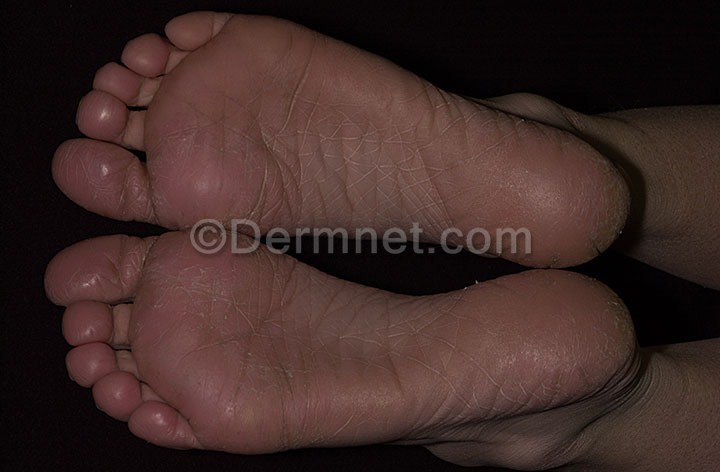
Disease: Eczema Photos